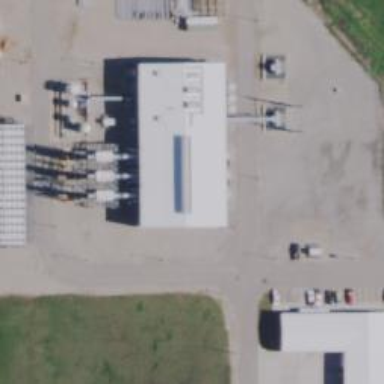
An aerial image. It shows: Gas-powered generator.